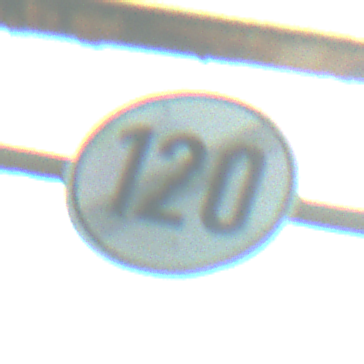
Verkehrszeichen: EndeGeschwindigkeit120
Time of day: MorningAfternoon
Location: Roofed (Special)
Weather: PartlyCloudy
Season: NotSpecified
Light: Natural